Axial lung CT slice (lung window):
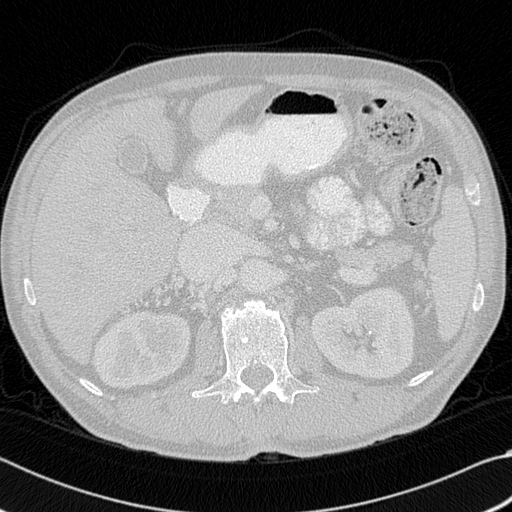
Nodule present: no